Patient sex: M
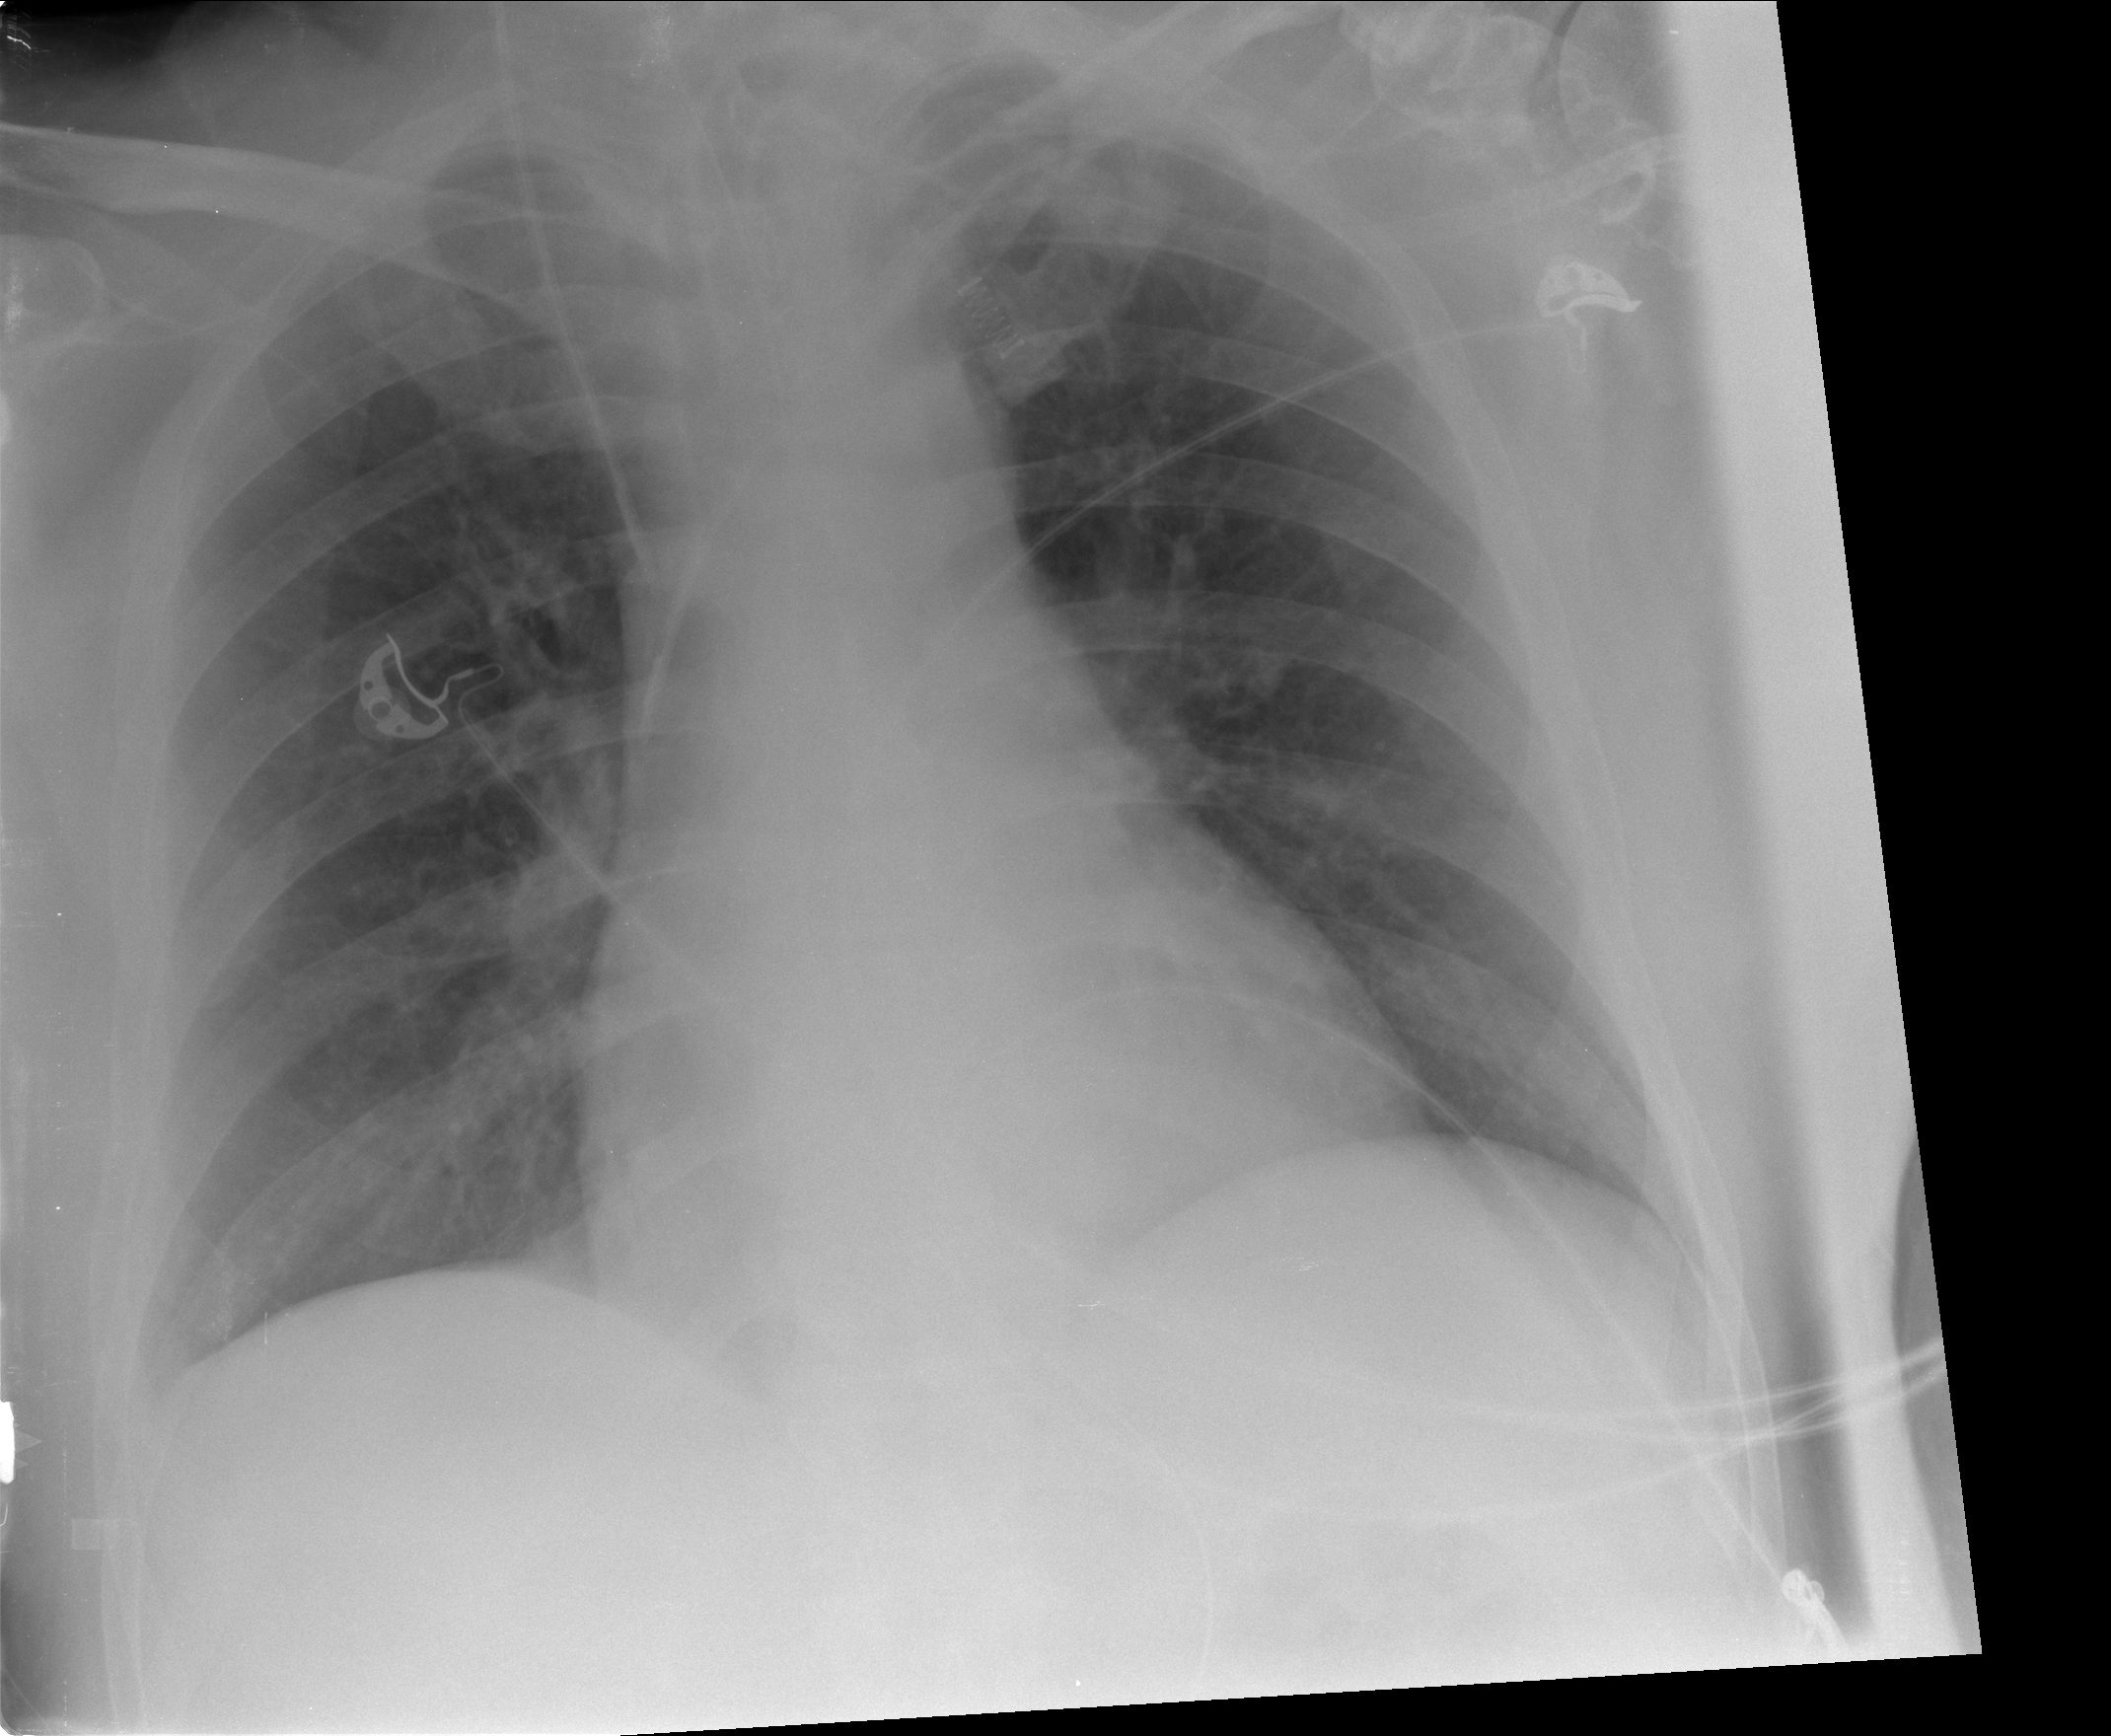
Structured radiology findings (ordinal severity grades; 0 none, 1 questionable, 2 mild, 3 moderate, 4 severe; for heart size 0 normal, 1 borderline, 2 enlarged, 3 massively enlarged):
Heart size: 2
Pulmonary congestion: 2
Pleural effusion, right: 1
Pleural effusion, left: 1
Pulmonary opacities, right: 2
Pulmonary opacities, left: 2
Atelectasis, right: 2
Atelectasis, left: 2